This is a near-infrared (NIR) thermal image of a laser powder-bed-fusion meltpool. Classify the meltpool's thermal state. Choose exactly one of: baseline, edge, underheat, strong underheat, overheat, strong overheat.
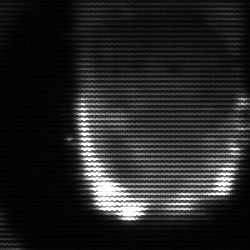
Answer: baseline